Question: When I will click the capture button the data will be saved in my server in upload folder instead of that I want my data to be saved in my Desktop. So that client will take a screenshot of the form and save the data in their PC . But I didn't find any solution. I am new to this coding language so whatever i got I made a file, This file is working fine but it saves the data in the server folder I want to save in client desktop so that they can save in their PC.
'''
<script>
function doCapture() {
window.scrollTo(0, 0);
html2canvas(document.getElementById("about_data")).then(function(canvas) {
console.log(canvas.toDataURL("image/jpeg", 0.7));
var ajax = new XMLHttpRequest();
ajax.open("POST", "save-capture.php", true);
ajax.setRequestHeader("Content-type", "application/x-www-form-urlencoded");
ajax.send("image=" + canvas.toDataURL("image/jpeg", 0.9));
ajax.onreadystatechange = function() {
if (this.readyState == 4 && this.status == 200) {
console.log(this.responseText);
}
}
});
}
</script>
'''
'''
<?php
$image= $_POST["image"];
$image=explode(";",$image)[1];
$image = explode(",",$image)[1];
$image= str_replace(" ","+",$image);
$image=base64_decode(($image));
file_put_contents("uploads/filename.jpeg",$image);
?>
'''

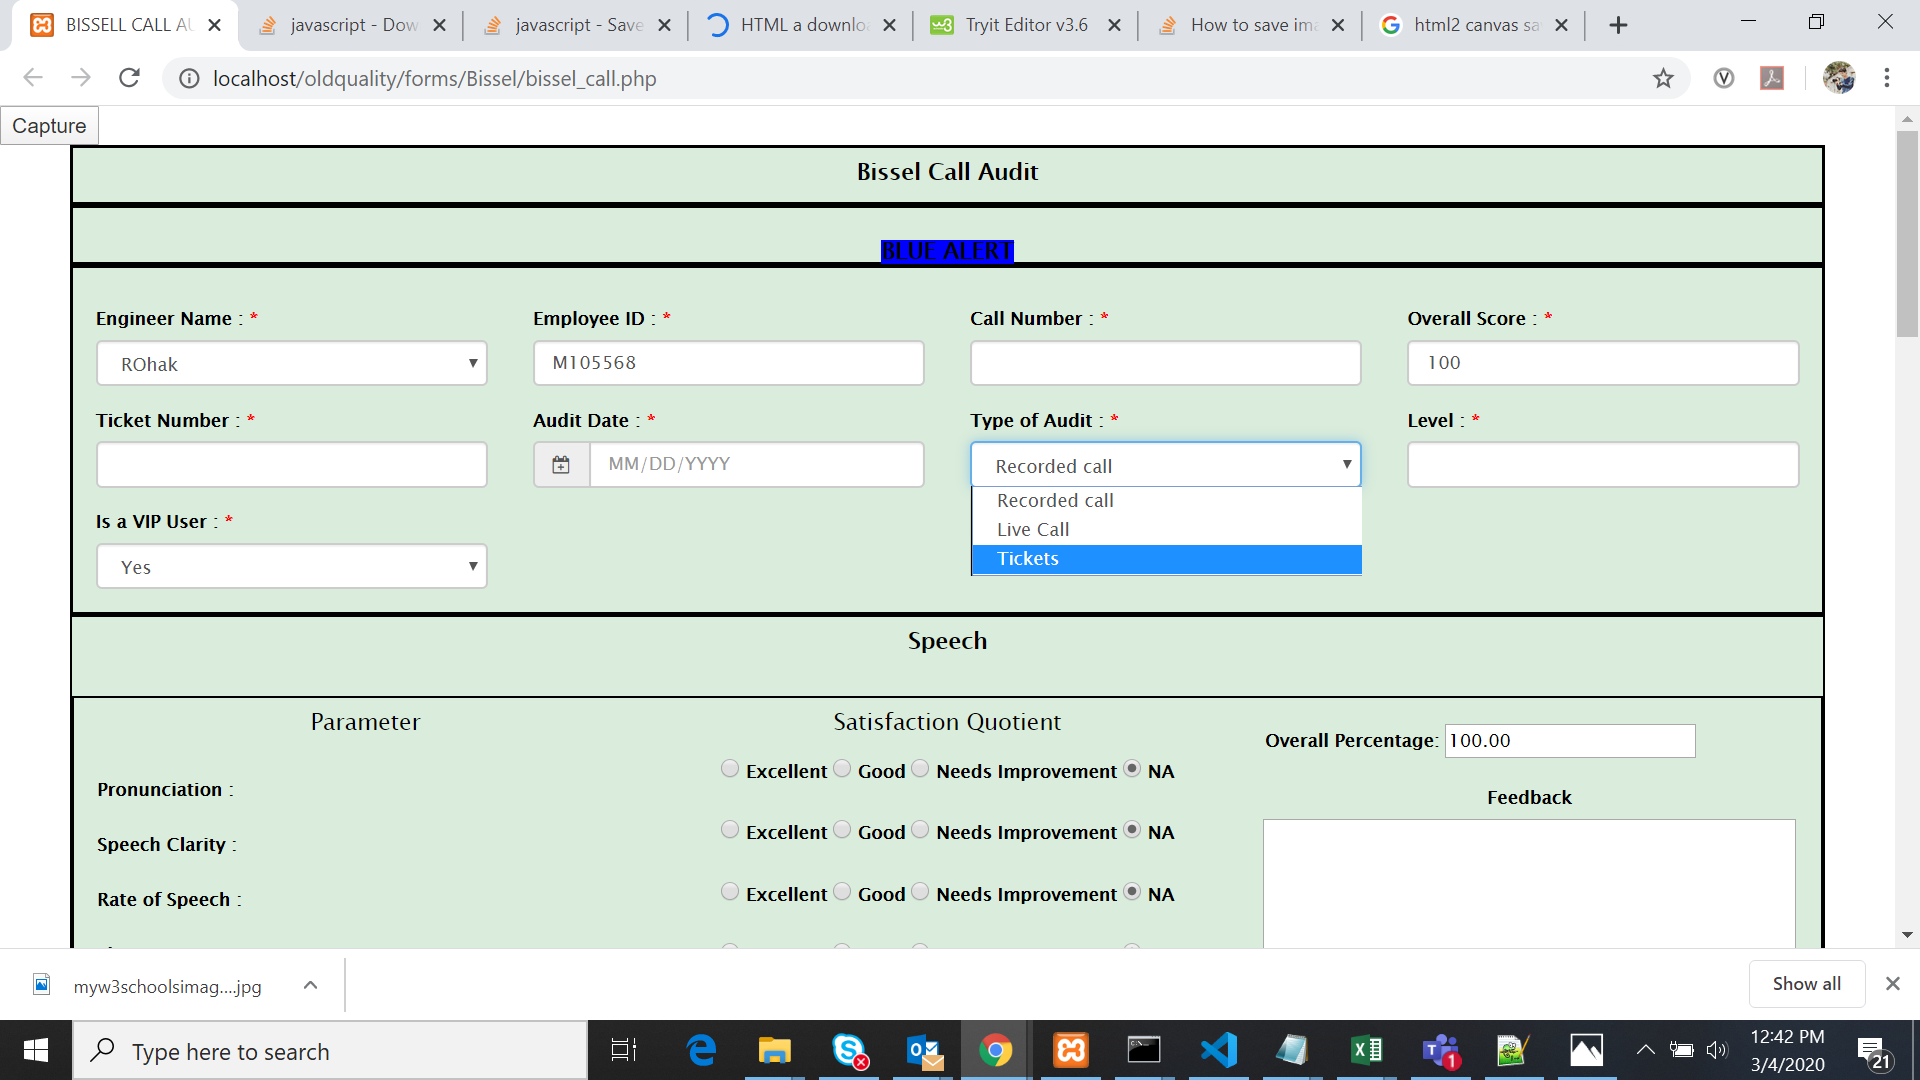
Answer: When you're using php and ajax POSt request, you're basically pass information from the browser to the server... file_put_contents by definition is a server side file saving command
you're solution must be on the Javascript side, opening a dialog box for the user to save the file. No php or ajax required
After some googling, I've found a library to do just that, jQuery required
<URL>